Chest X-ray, PA view. Patient: 33 years old, sex M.
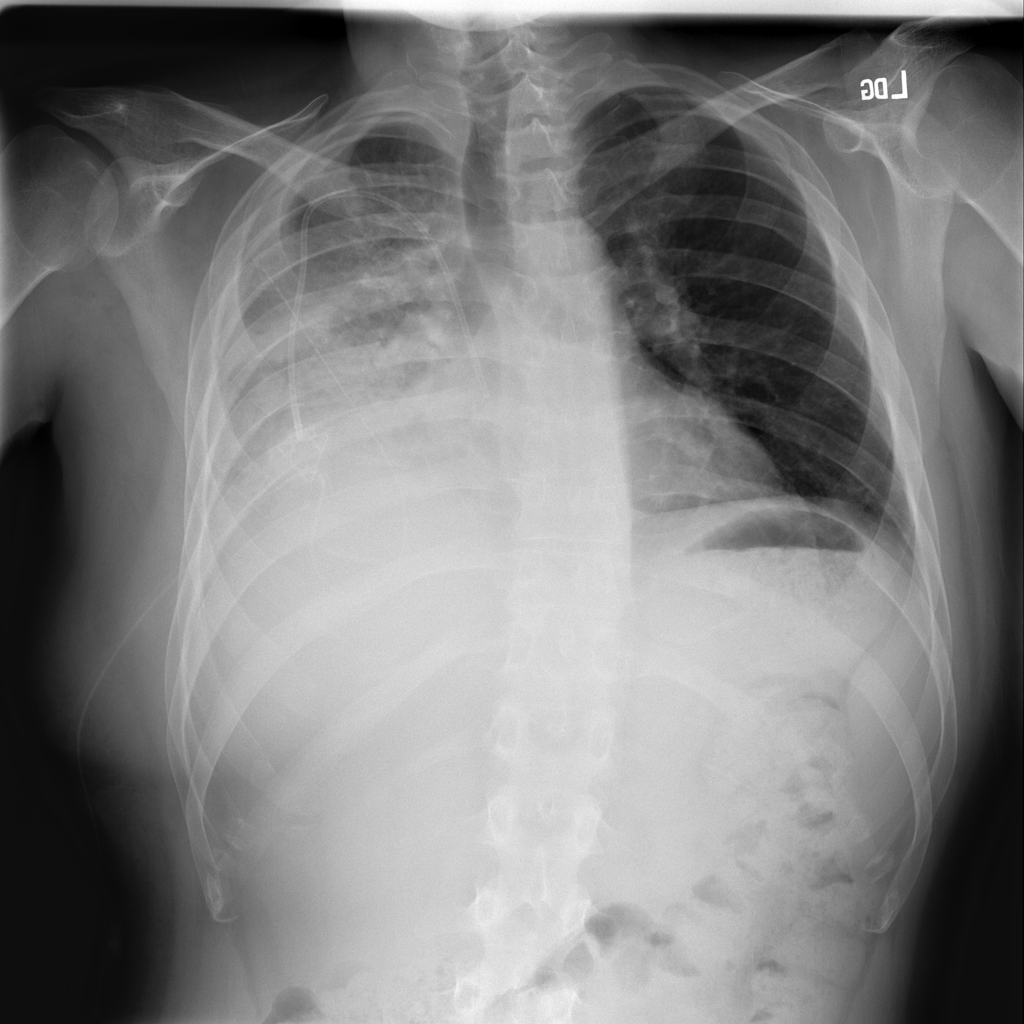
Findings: Consolidation